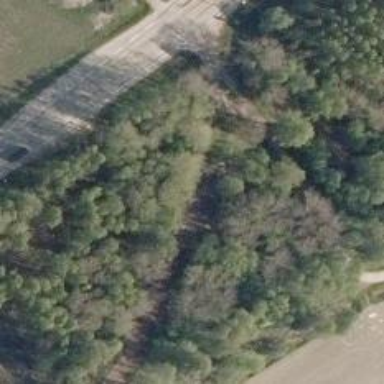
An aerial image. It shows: Abandoned railway track with grade3 surface.